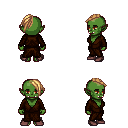
a pixel art fantasy rpg character, female body template, orc, green skin, brown robe, magenta pants, light blonde long mohawk hairstyle, maroon shoes, four views (front, back, left, right), 2x2 character sprite sheet, small pixel art, hard edges, no anti-aliasing